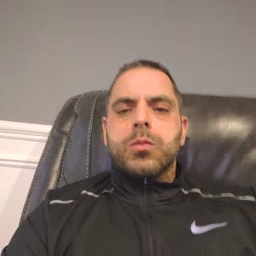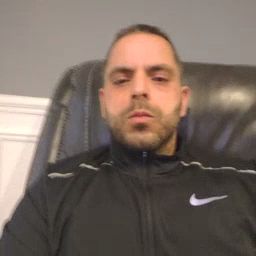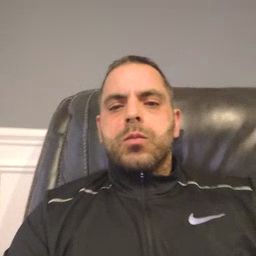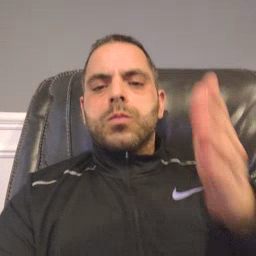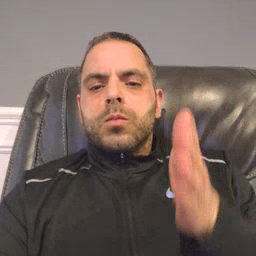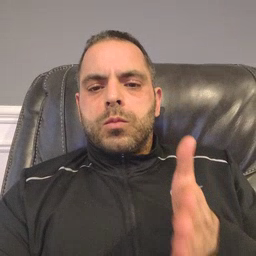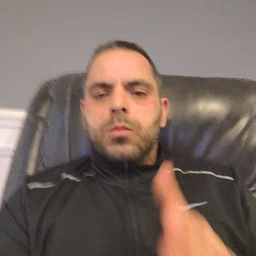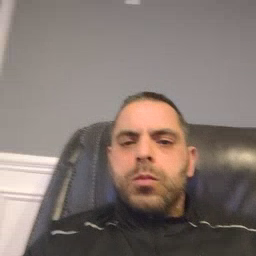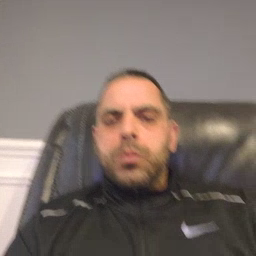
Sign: person